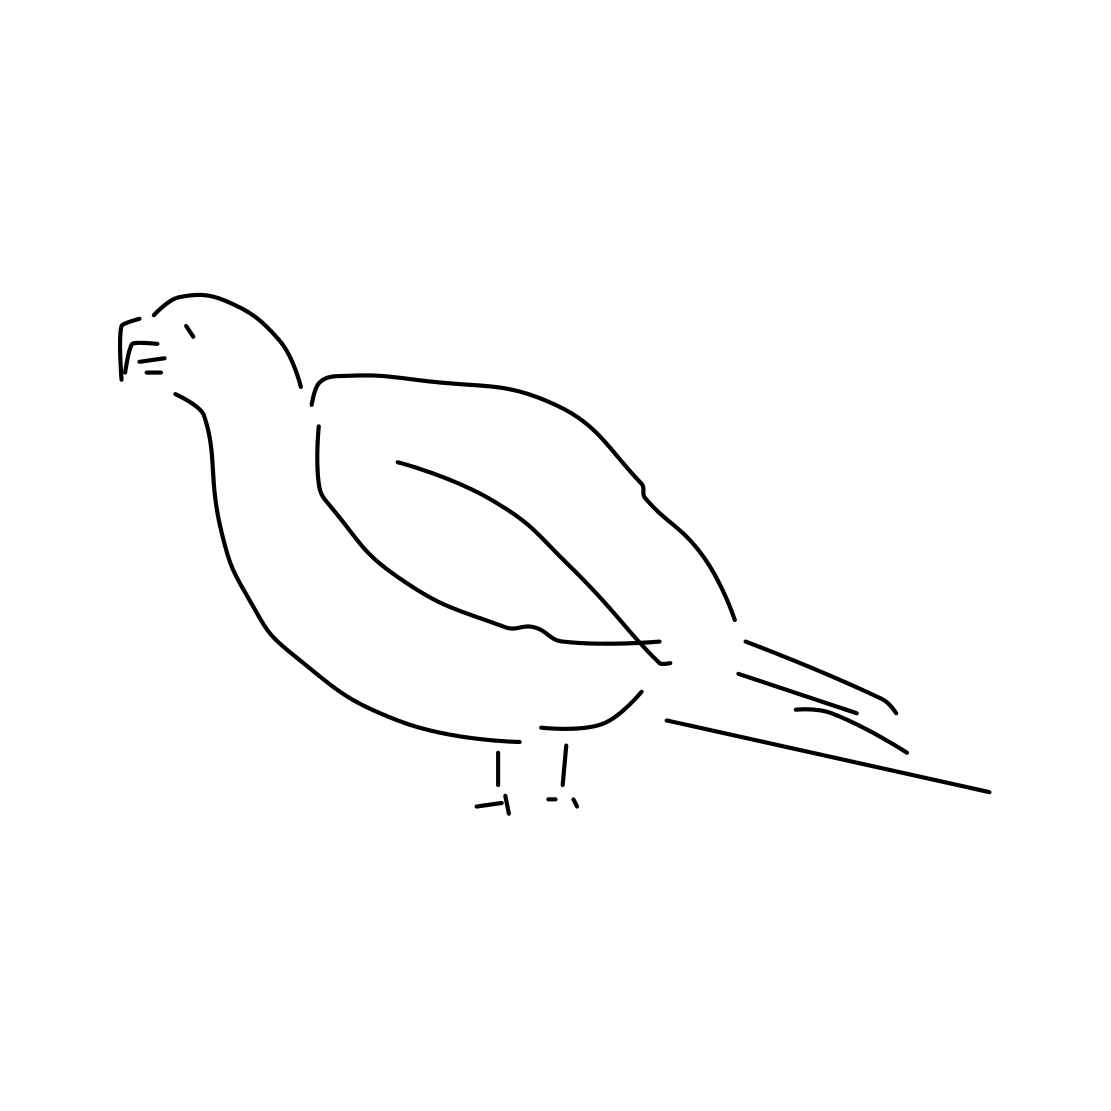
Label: parrot